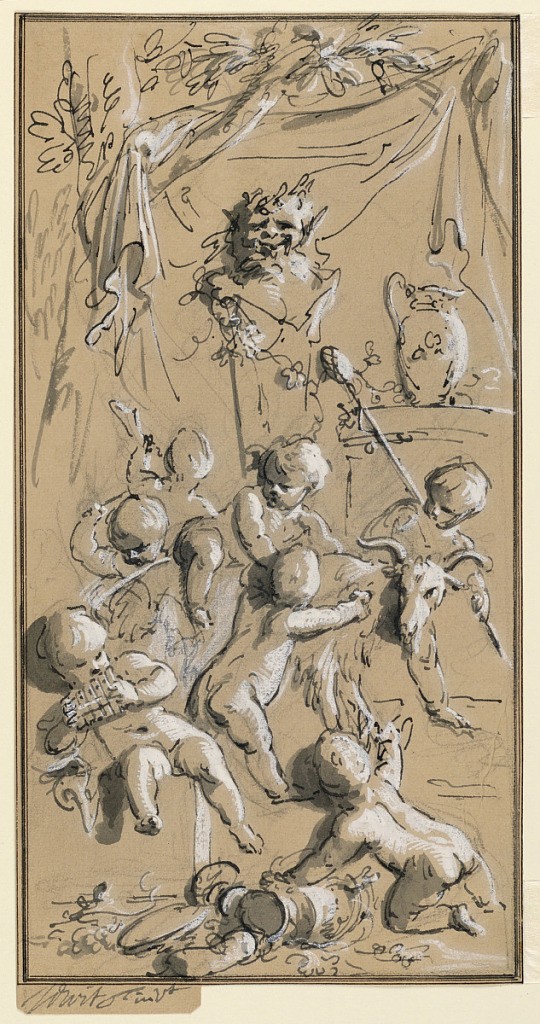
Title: Putti playing before a herm
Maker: Jacob de Wit, 1695 – 1754
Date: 1750–1752
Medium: Pen and ink, white heightening on laid paper; Verso: Black chalk, pen and ink on paper
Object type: Drawing
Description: A child sits in the middle ground upon a goat, with four other beside it. In the foreground kneels, at right, a child besides some objects which lie upon the ground. He is shown from the back. At left sits a child upon a block and blows a Pan's flute. In the background are: a tree with a cloth in its branches, a Paris hermae, an altar with a pitcher. Framing lines. Verso: "At left are sketches in two rows, probably connected with a picture representing the Virgin with the Child, and St. John. At right is a row with sketches for a flying angel. The lower part of the lowest row of the sketches has been cut away.